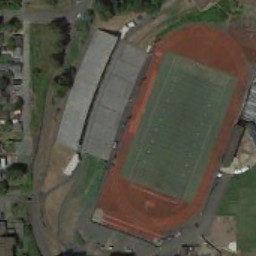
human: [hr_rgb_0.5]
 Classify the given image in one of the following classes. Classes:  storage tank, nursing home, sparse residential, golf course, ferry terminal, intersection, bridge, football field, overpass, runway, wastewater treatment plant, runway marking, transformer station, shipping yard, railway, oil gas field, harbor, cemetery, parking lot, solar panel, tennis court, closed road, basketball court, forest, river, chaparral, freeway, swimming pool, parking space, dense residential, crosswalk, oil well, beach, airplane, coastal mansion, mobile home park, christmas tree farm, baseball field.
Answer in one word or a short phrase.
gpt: football field